Field crop: maize
Growth stage: 1
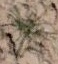
Species: salsola